Aerial crown-view tile of a tropical tree (Barro Colorado Island, Panama), acquired 20240611:
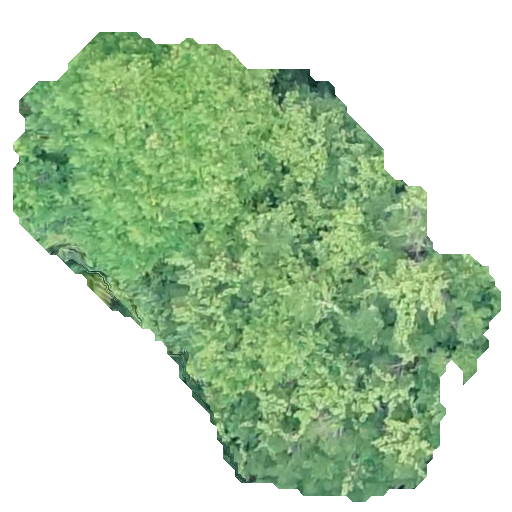
Species: Jacaranda copaia
GBIF accepted scientific name: Jacaranda copaia
Crown area: 218.183 m²